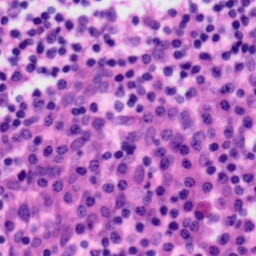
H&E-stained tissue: Tonsil